Question: I am trying the software SNAP in Python. I have installed SNAP and the module Snappy. But when I try to import snappy through python GUI I am getting this error:
> Import Error: No module named snappy
My python version is 2.7.10. I have checked the bit compatibility of SNAP and Python it's ok.
snap installed in cmd, here's the Python GUI error:

How can I solve it?
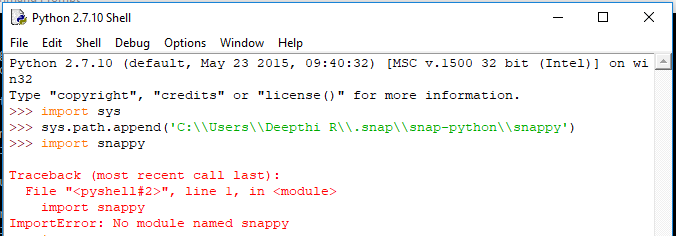
Answer: The path that you append should not have the last component ('\snappy'). A path is the name of the folder where Python will search for your modules, not the name of the module folder. This solved it @DYZ